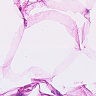
Metastatic tissue present: no